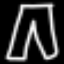
Label: pants